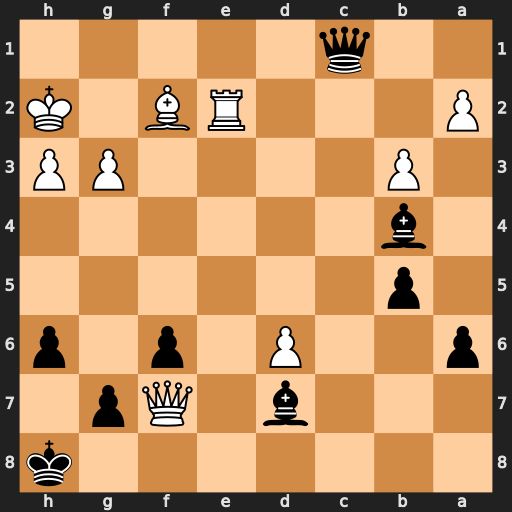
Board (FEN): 7k/3b1Qp1/p2P1p1p/1p6/1b6/1P4PP/P3RB1K/2q5
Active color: b
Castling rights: -
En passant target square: -
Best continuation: Bc6 Re8+ Kh7 Qg8+ Kg6 Re4 Bxe4 Qe8+ Kf5 Qd7+ Ke5